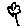
Label: tree